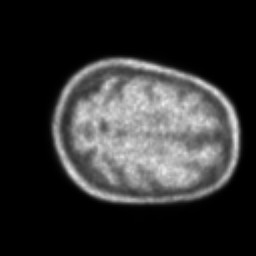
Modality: PET
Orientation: axial
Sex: male
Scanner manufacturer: ge